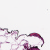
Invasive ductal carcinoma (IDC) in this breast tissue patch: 0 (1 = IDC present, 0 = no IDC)